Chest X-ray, PA view. Patient: 52 years old, sex M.
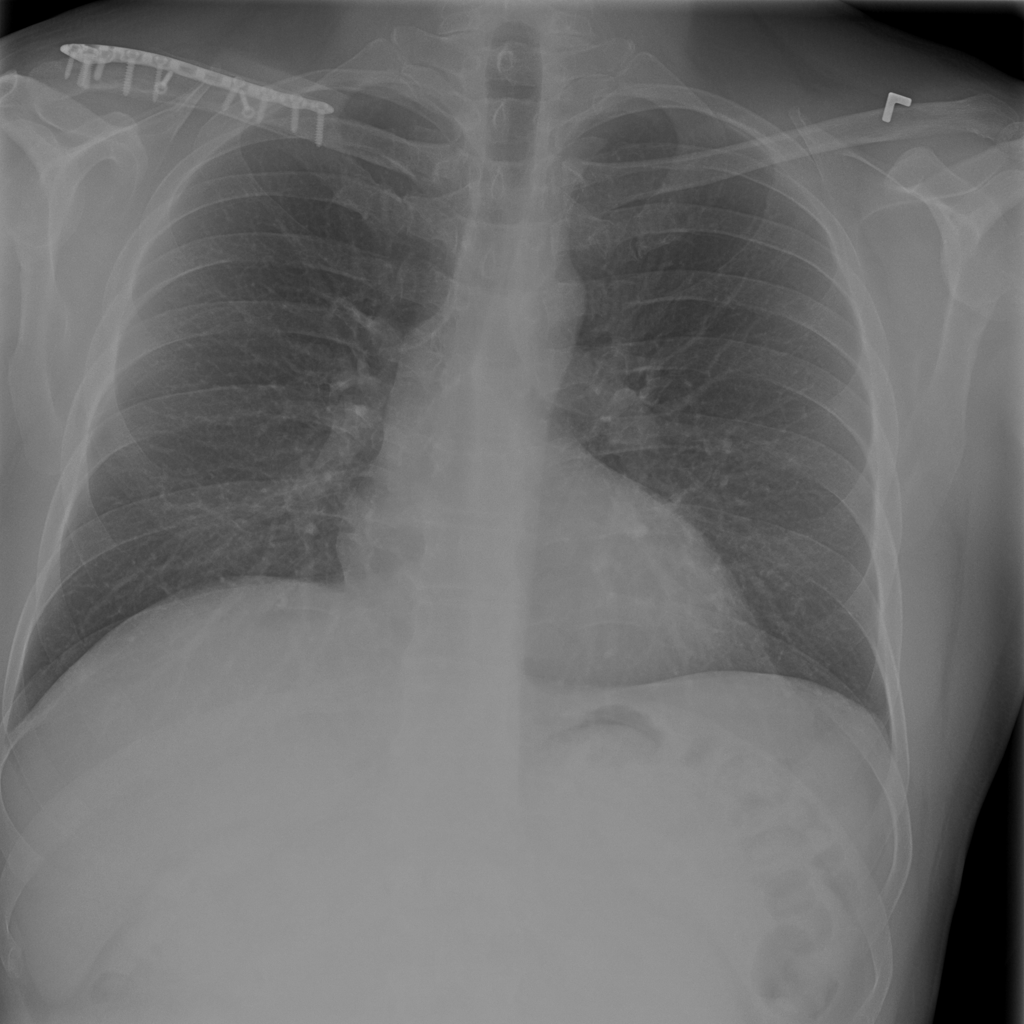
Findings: No Finding